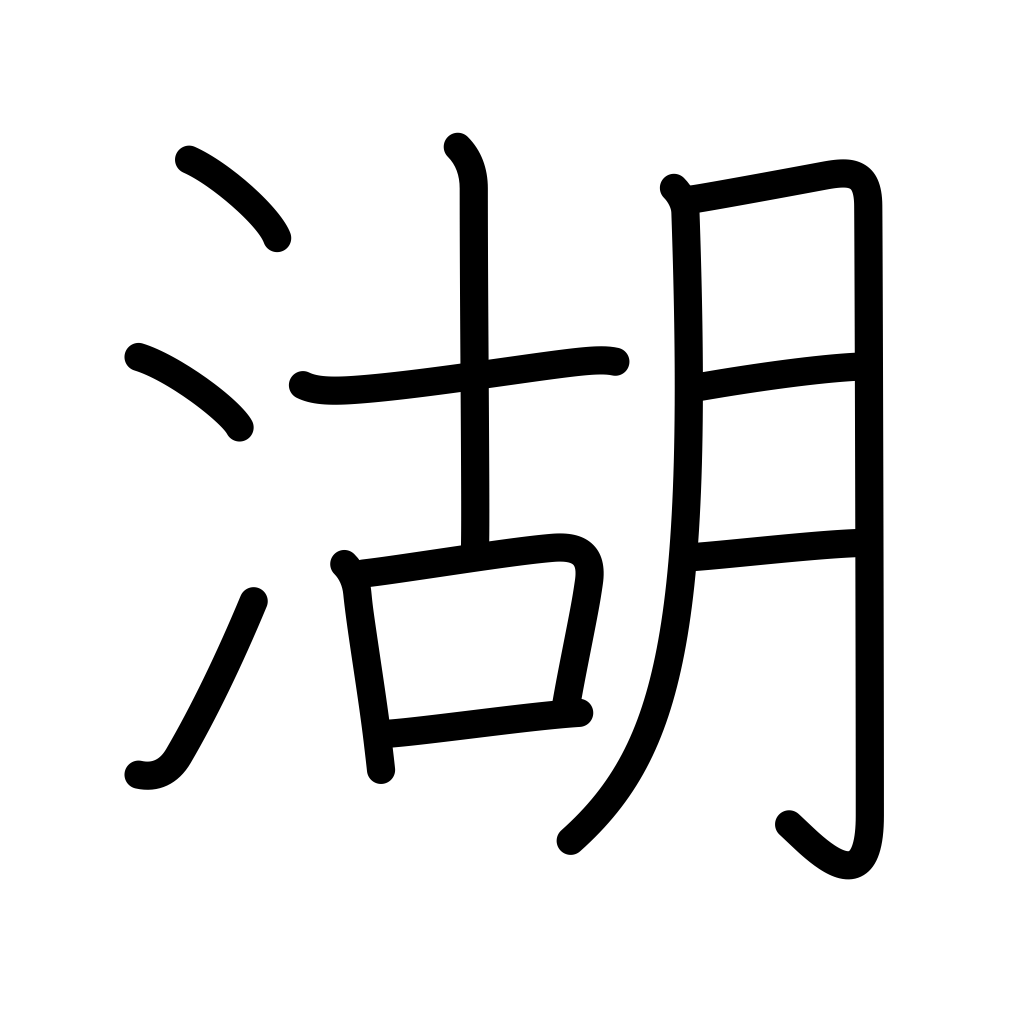
Meaning: lake